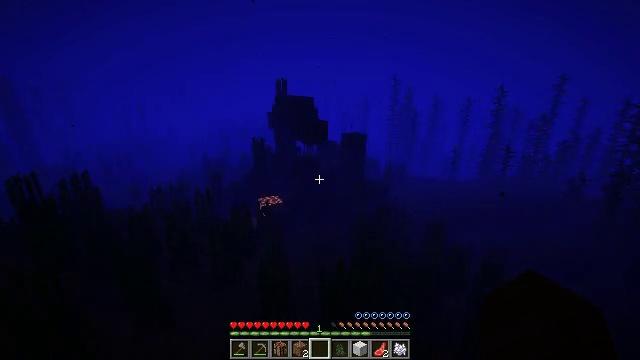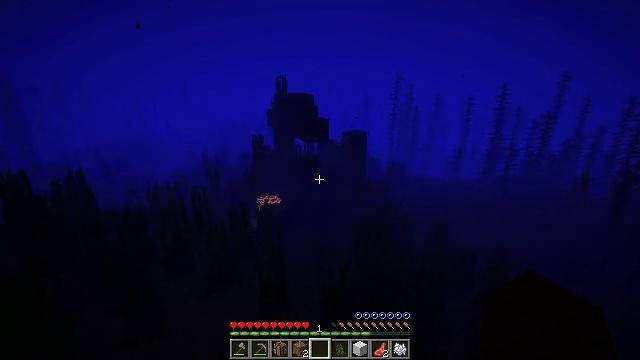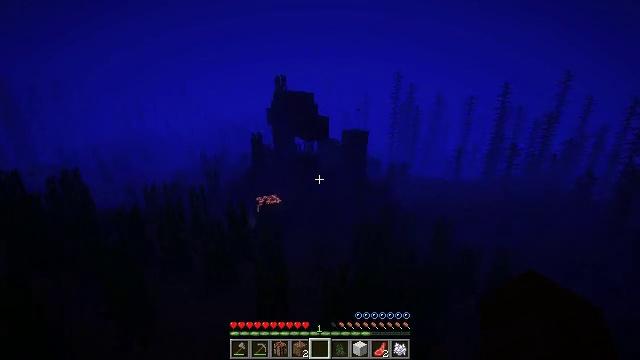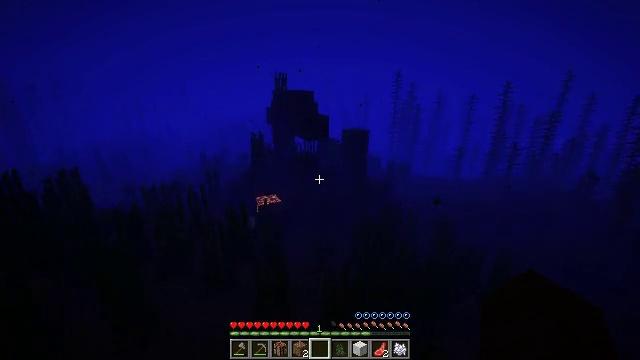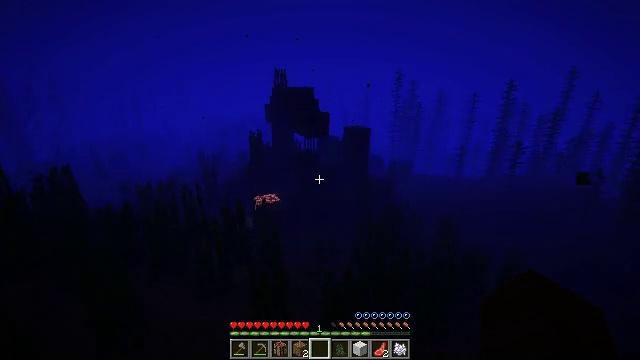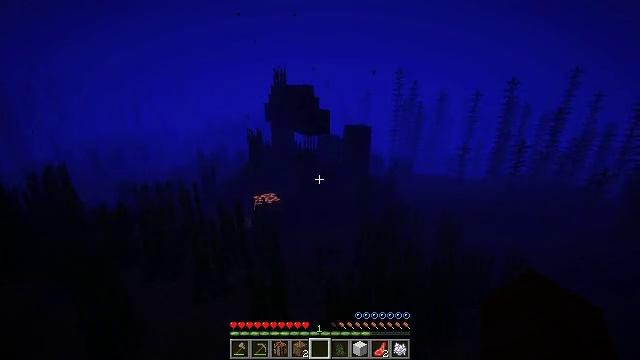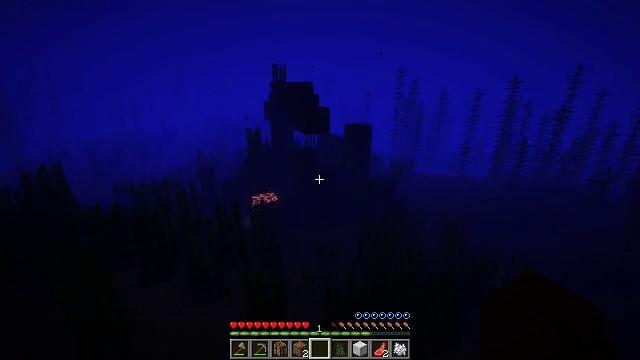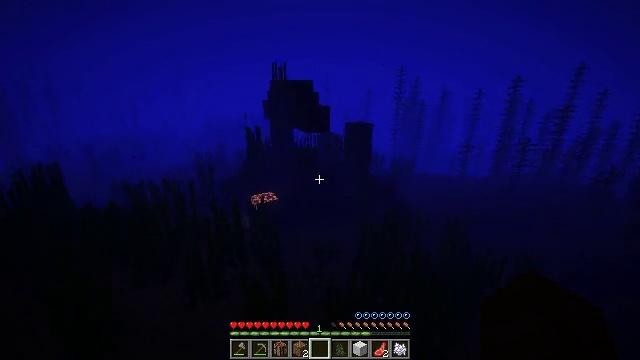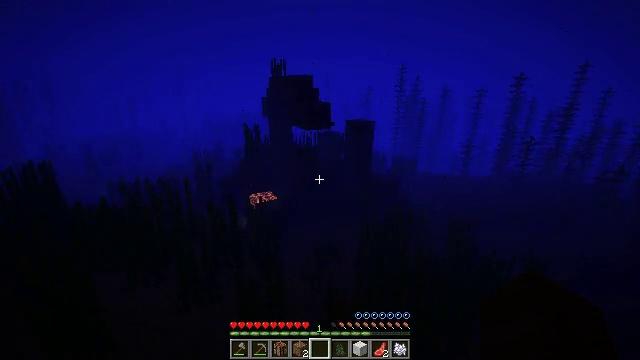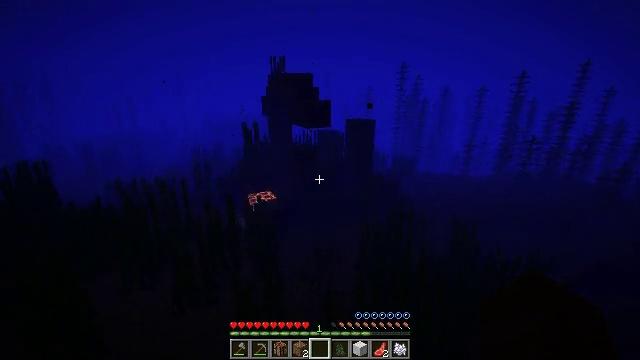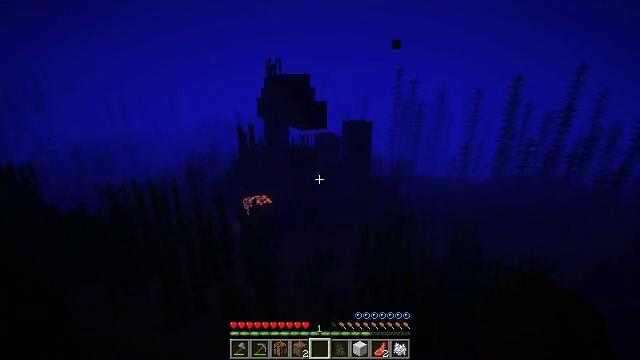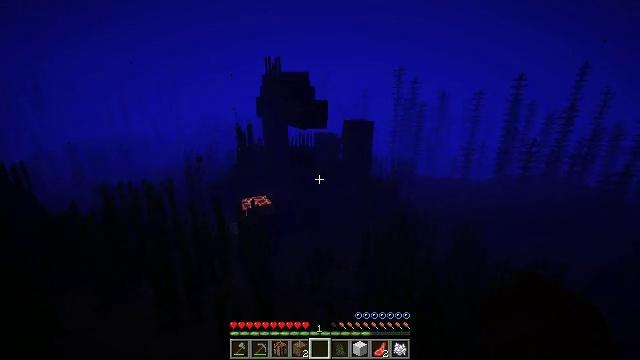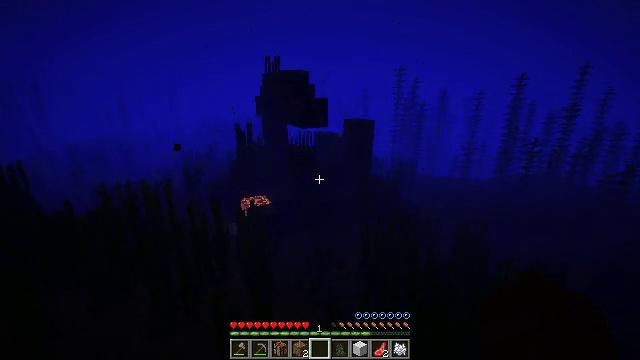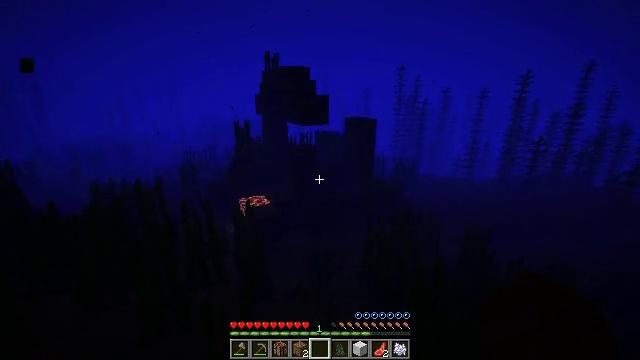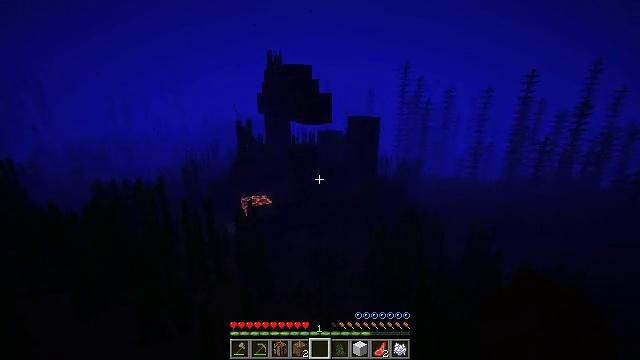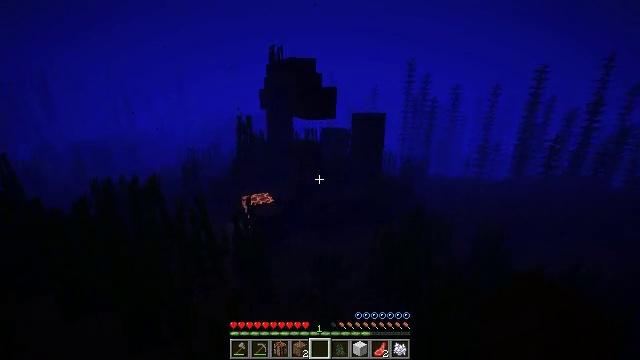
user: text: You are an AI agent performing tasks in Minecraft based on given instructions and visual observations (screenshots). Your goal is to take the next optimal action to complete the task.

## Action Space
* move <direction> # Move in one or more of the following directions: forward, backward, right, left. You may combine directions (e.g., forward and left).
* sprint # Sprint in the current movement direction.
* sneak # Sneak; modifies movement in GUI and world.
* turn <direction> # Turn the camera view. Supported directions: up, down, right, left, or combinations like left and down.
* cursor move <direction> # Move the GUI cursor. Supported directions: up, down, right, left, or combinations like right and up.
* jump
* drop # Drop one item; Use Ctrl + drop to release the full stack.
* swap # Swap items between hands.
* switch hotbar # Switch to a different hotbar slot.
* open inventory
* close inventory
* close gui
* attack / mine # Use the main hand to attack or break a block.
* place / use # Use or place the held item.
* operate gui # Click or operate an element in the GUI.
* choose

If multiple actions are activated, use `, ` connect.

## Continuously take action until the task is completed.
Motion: motion action
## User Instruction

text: Drop a cod.
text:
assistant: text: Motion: move forward, sprint
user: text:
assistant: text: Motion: move forward, sprint
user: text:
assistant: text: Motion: move forward, sprint
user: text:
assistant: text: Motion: move forward, sprint
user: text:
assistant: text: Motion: move forward, sprint
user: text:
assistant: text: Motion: move forward, sprint
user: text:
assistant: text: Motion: move forward, sprint
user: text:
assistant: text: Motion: move forward, sprint
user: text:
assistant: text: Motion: move forward, sprint
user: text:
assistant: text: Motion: move forward, sprint
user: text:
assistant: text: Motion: move forward, sprint
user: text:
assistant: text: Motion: move forward, sprint
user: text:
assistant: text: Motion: move forward, sprint
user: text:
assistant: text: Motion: move forward, sprint
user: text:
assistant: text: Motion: move forward, sprint
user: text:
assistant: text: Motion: move forward, sprint, turn left
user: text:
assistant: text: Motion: move forward, sprint
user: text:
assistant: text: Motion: move forward, sprint
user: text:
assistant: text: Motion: move forward, sprint, turn left
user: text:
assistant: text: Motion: move forward, sprint, turn left
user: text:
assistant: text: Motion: move forward
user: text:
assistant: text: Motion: move forward
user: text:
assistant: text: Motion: move forward
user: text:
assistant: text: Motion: move forward
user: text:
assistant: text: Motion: move forward, turn up
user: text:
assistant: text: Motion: move forward, turn right and up
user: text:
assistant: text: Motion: move forward, turn right and up
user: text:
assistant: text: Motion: move forward, turn up
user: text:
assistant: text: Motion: move forward
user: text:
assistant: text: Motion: move forward